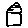
Label: house